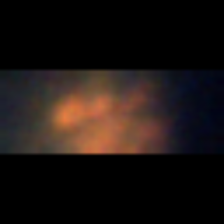
Taxon: Unknown_detritus
Group: Unknown